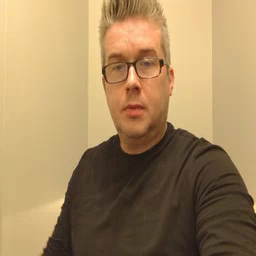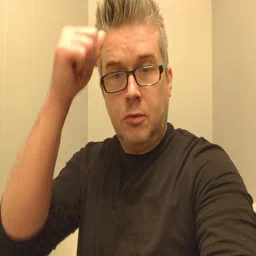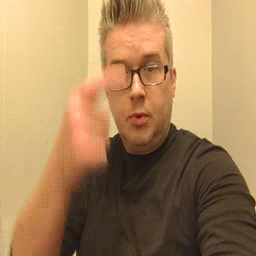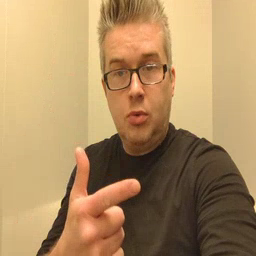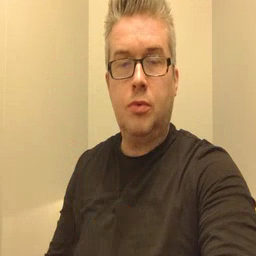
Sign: brother